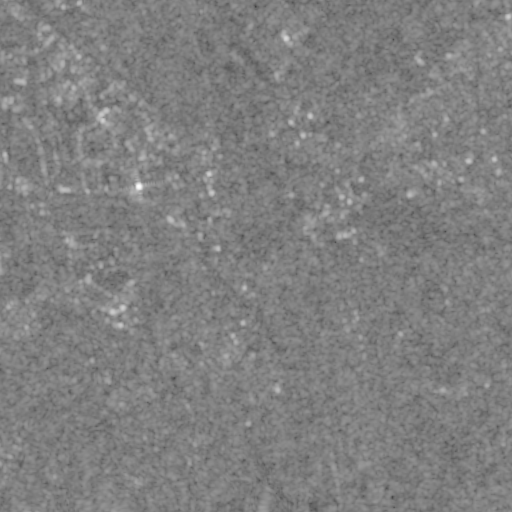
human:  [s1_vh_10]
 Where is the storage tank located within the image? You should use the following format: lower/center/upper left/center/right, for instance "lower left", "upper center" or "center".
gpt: The storage tank is located in the center of the image.
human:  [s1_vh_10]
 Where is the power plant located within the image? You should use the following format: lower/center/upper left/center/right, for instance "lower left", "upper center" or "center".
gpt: There is no power plant in the image.

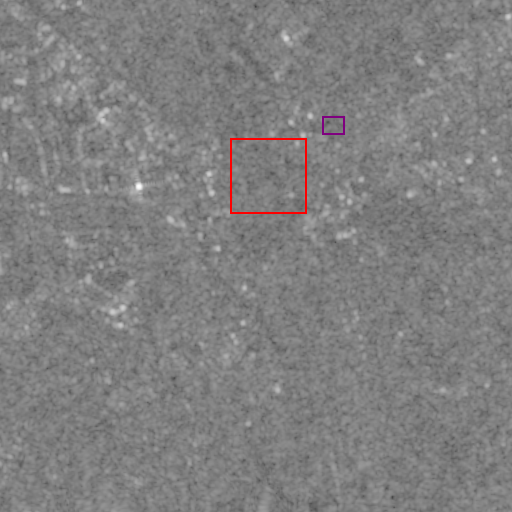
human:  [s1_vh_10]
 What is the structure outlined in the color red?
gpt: The structure outlined in red is a crop field.
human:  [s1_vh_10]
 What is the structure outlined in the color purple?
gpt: The structure outlined in purple is a park.
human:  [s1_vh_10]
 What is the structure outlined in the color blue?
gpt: There is no blue outline.